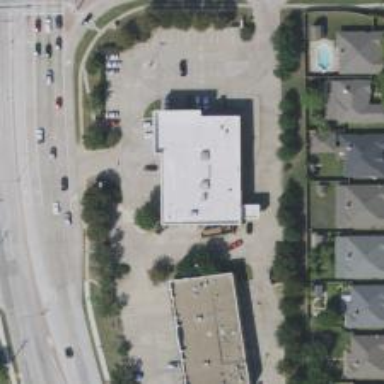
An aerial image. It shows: Pharmacy providing healthcare services.